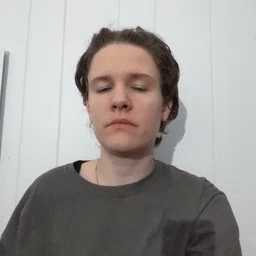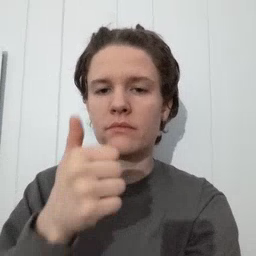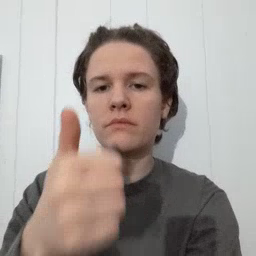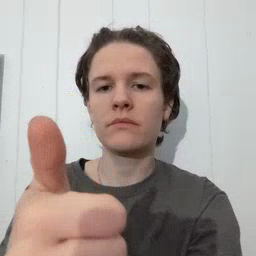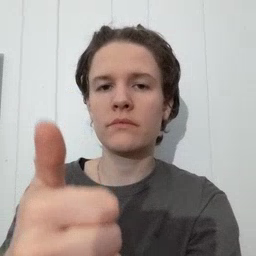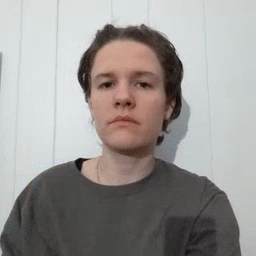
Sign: yourself